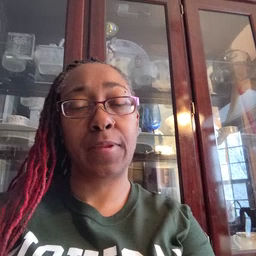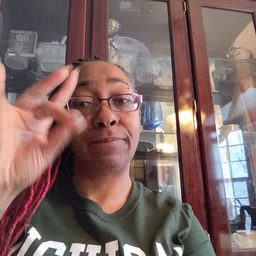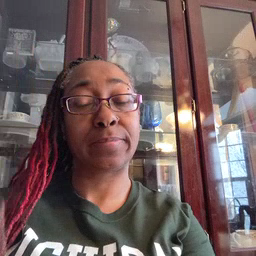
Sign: find